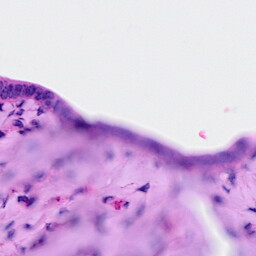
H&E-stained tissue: Ovarian